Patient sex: M
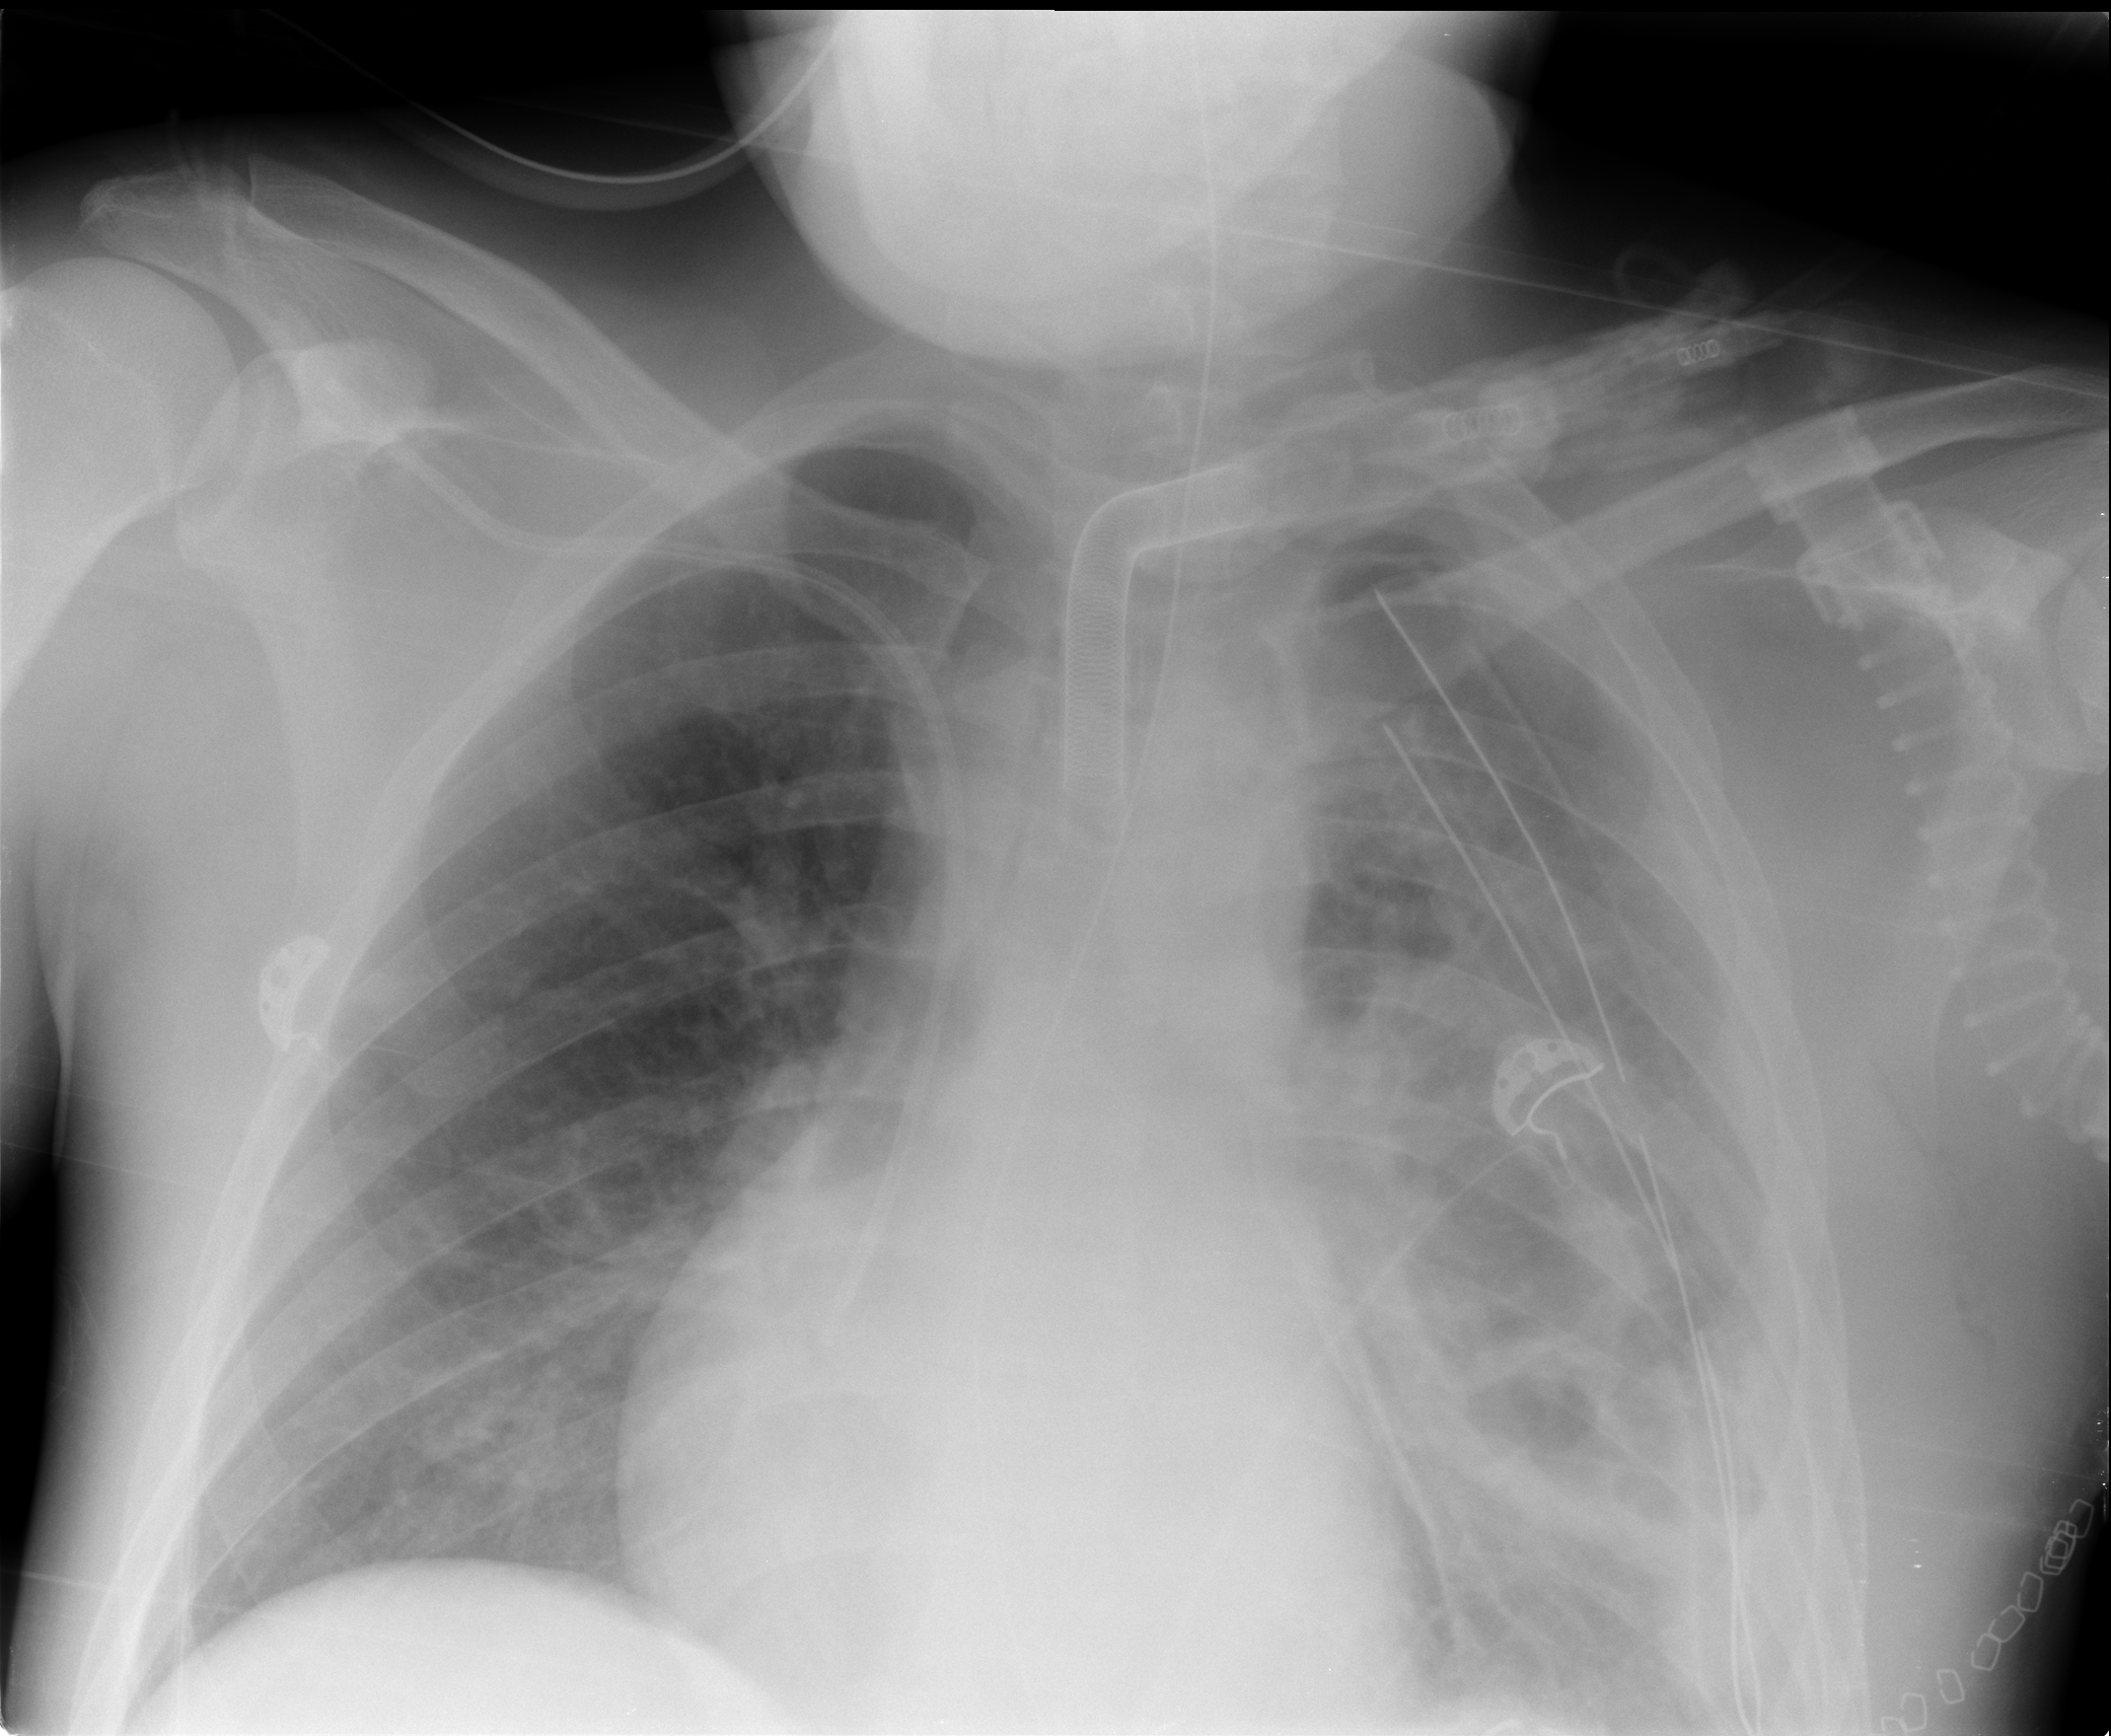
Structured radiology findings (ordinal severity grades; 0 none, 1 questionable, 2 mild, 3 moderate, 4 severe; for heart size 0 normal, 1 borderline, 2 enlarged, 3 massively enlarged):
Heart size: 0
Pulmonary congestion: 0
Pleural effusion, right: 0
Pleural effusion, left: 1
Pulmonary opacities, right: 2
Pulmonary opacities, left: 1
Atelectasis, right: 0
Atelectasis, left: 2